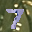
Label: 7